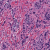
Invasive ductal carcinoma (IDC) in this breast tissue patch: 1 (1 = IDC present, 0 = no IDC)